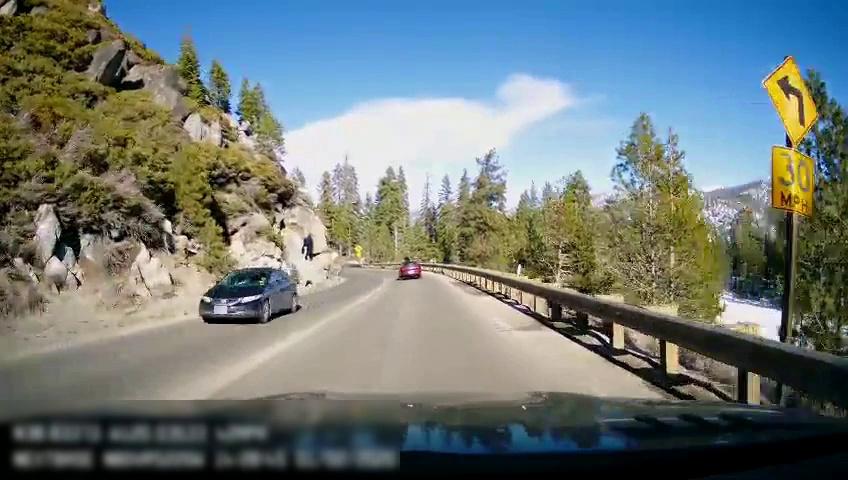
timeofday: Day
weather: Sunny
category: Drivable Space
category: Vehicles | Car
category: Vehicles | Car
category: Lanes | Opposite Lane
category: Lanes | Opposite Lane
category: Lanes | Current Lane
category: Traffic | Signs
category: Traffic | Signs